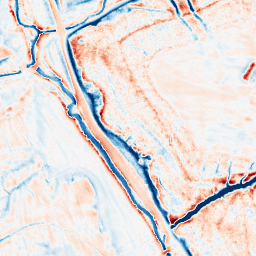
Category: edge_preserving
Decomposition family: anisotropic_diffusion
Decomposition parameters: iterations: 50
kappa: 10
gamma: 0.15
Upsampling method: bicubic_16x
Upsampling parameters: scale: 16
Upsampling scale: 16